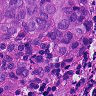
Metastatic tissue present: yes